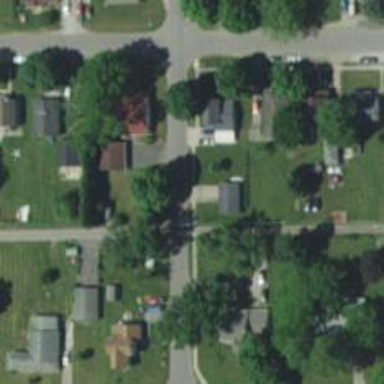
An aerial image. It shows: Alley classified as service road.